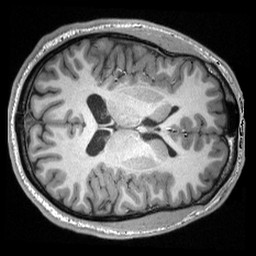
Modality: T1w
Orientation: axial